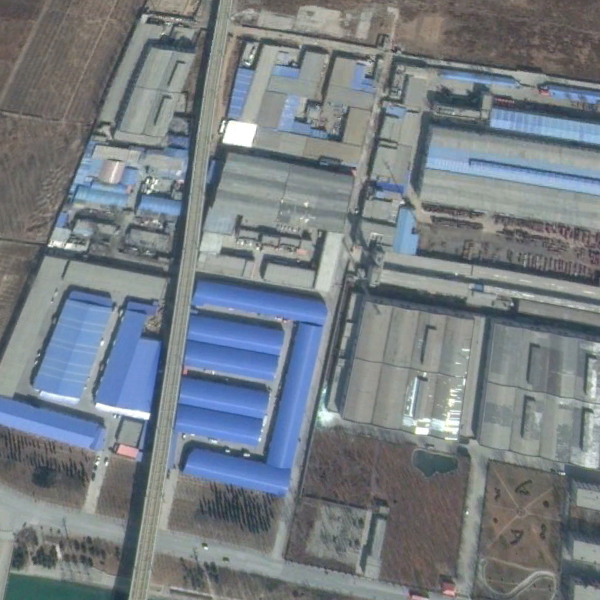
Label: Industrial